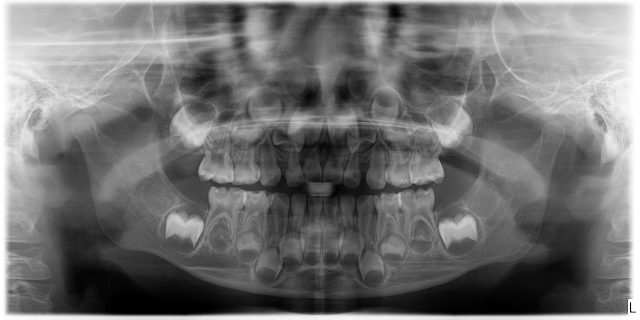
adult